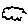
Label: cloud